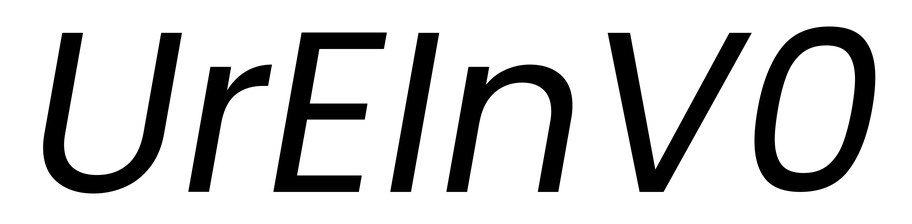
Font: Poppins-Italic